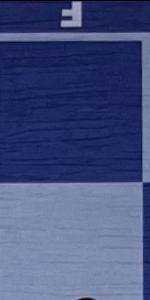
Label: Empty